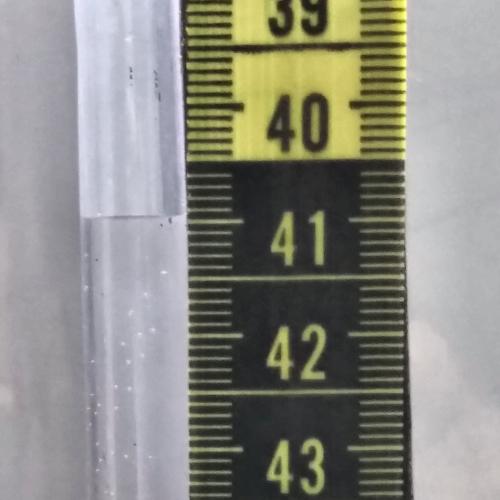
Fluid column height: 41.0 cm